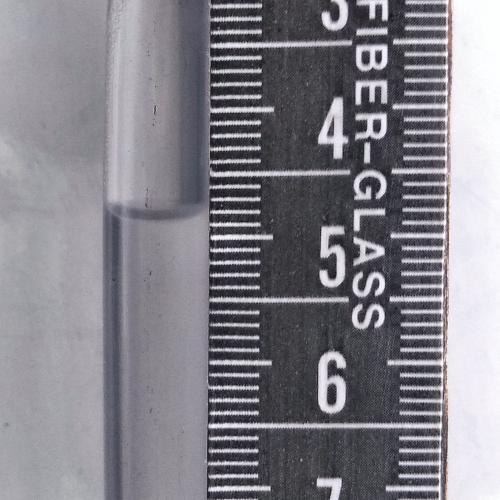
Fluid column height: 4.8 cm